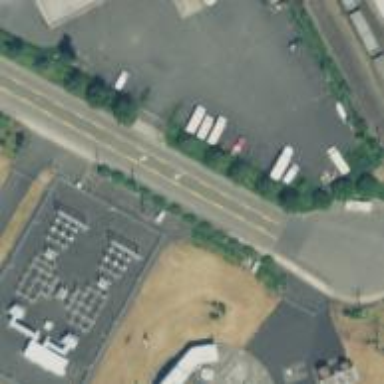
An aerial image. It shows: Unclassified road with sidewalk on the left.